Question: I am trying to create and application to cross compile with the raspberry pi 3. Originally I just had a project named "application" and everything worked great. Knowing the scope of the project I thought it would be a good idea to abstract out the classes I am bound to add. So I turned the project into a subdirs project. That is were the issues started.
The directory looks like this
'''
IntegratedSmartHome.pro subdirs
-->Application.pro app
-->Libs.pro subdirs
---->common.pro library
'''
I followed <URL> and a couple of dozen others looking for guidance and none was found.
The error I am getting is:
'''
10:37:03: Starting /home/jesse/Projects/build-integratedSmartHome-Desktop_Qt_5_11_1_GCC_64bit-Debug/application/application...
/home/jesse/Projects/build-integratedSmartHome-Desktop_Qt_5_11_1_GCC_64bit-Debug/application/application: error while loading shared libraries: libcommon.so.1: cannot open shared object file: No such file or directory
10:37:03: /home/jesse/Projects/build-integratedSmartHome-Desktop_Qt_5_11_1_GCC_64bit-Debug/application/application exited with code 127
'''
Picture of libs folder after build

Any guidance on how to fix this would be appreciated! I will include my 4 .pro files below.
'''
TEMPLATE = subdirs
SUBDIRS += libs application
application.depends = libs
CONFIG += ordered
'''
'''
QT += gui quick
CONFIG += c++11
DEFINES += QT_DEPRECATED_WARNINGS
SOURCES += main.cpp smartdevicesmodel.cpp globalproperties.cpp
HEADERS += smartdevicesmodel.h globalproperties.h
RESOURCES += res/res.qrc
INCLUDEPATH += ../libs/common
LIBS += -L../libs/common -lcommon
# Default rules for deployment.
qnx: target.path = /tmp/$${TARGET}/bin
else: unix:!android: target.path = /opt/$${TARGET}/bin
!isEmpty(target.path): INSTALLS += target
'''
'''
TEMPLATE = subdirs
SUBDIRS += common
CONFIG += ordered
'''
'''
QT -= gui
CONFIG += c++11
CONFIG -= app_bundle
DEFINES += QT_DEPRECATED_WARNINGS
SOURCES += main.cpp devicetype.cpp smartdevice.cpp
HEADERS += devicetype.h smartdevice.h
! include( ../libs.pri ) {
error( "Couldn't find the libs.pri file!" )
}
# Default rules for deployment.
#qnx: target.path = /tmp/$${TARGET}/bin
#else: unix:!android: target.path = /opt/$${TARGET}/bin
#!isEmpty(target.path): INSTALLS += target
'''
'''
INCLUDEPATH += . ..
WARNINGS += -Wall
TEMPLATE = lib
UI_DIR = uics
MOC_DIR = mocs
OBJECTS_DIR = objs
'''
I have a little experience writing build shell scripts, if you think it is worth my time, or that it won't be too difficult to continue to support the raspi with one of those, I could try that and then I would be a little more explicit with linking
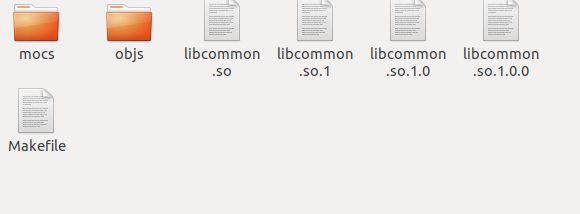
Answer: This is not a build failure, judging by the log output you posted. This is a runtime failure, because the loader can't find the shared library. It can't find the shared library because it is not on the default 'LD_LIBRARY_PATH' (or as configured via '/etc/ld.so.conf').
To run your application you probably want to edit the run configuration in the IDE to set 'LD_LIBRARY_PATH' to point to the folder with your 'libcommon.so' in it.